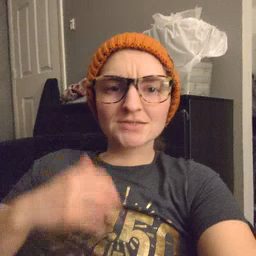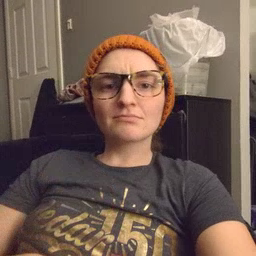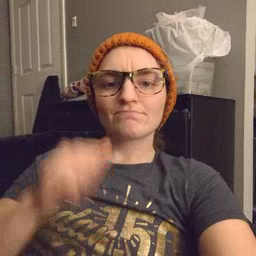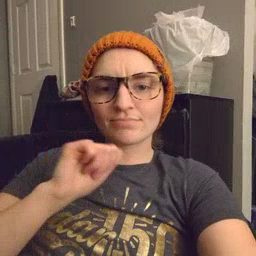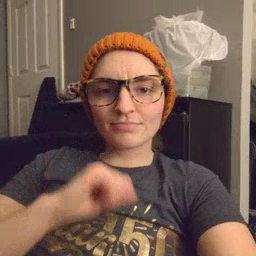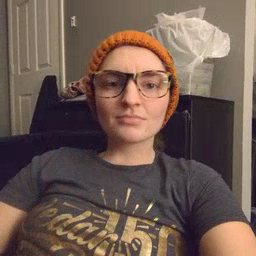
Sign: aunt